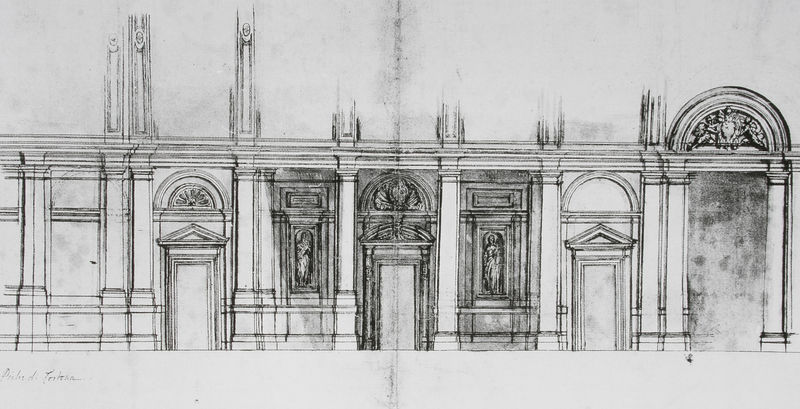
Titel: Entwurf einer Loggia für den Palazzo Barberini, Rom
Künstler: Pietro da Cortona
Standort: Chatsworth
Institution: Devonshire Collection
Schlagwörter: dunkel, weiß, dreieck, frauen, fenster, frau, grau, hell, kleid, kleider, kreide, licht, pfeiler, schmuck, schwarz, skizze, säule, säulen, tür, zeichnung, gebäude, haus, schloss, ornament, wand, architektur, barock, kleidung, sockel, stein, steine, signatur, kirche, figur, gewand, klassizismus, renaissance, schräg, skulptur, statue, relief, schrift, papier, ansicht, bogen, fassade, türen, übung, giebel, mauer, pilaster, figuren, rundbogen, architecture, church, columns, palace, theatre, detail, dekor, ornamente, verzierung, plinthe, tor, bögen, eingang, nische, loggia, religion, palast, palazzo, torbogen, kohle, mauerwerk, schwarz weiss, bleistift, entwurf, statuette, kohlezeichnung, stift, halbrund, dreiecksgiebel, tore, statuen, rosette, christlich, rundbögen, plan, muschel, entrance, basis, muscheln, drawing, statuetten, maria, madonna, bogenstellung, black and white, gebüde, sketch, dreieckig, wandnische, geschoss, gebälk, grundriss, ancient, aufriss, tympanon, nischen, ädikula, architekt, antique, doors, basen, sockelzone, blendbogen, blendbögen, cortona, versuch, pencil, kohöe, rechter winkel, bogennische, seitenwand, bigennischen, madonnen, skulpuren, spitzwinkel, wandnischen, wapen, antic, reneisance, collosseum